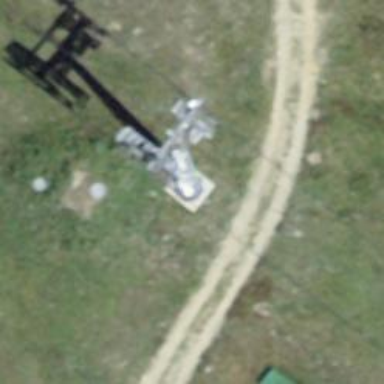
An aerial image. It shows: Pylon used for aerialway.